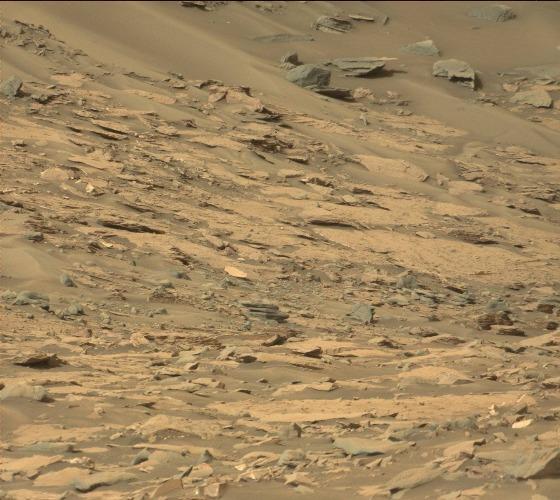
Terrain classes present: Bedrock, Gravel / Sand / Soil, Rock, Shadow